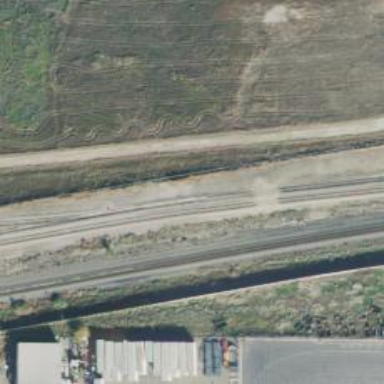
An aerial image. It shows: Railway siding with rails.